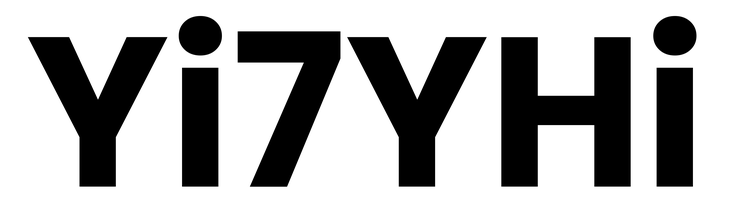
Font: Poppins-Bold